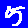
Digit: 5